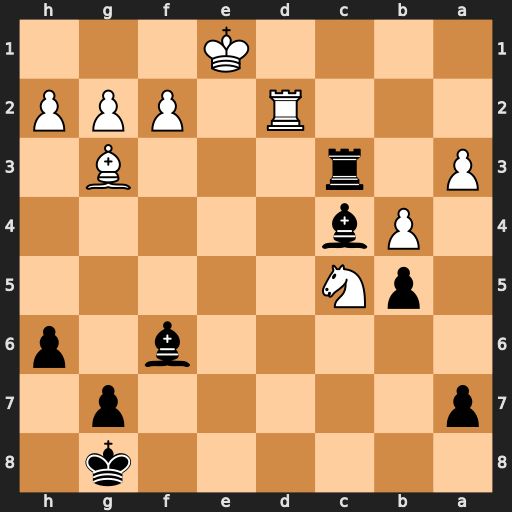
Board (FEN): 6k1/p5p1/5b1p/1pN5/1Pb5/P1r3B1/3R1PPP/4K3
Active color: b
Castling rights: -
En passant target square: -
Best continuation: Rc1+ Rd1 Bc3#